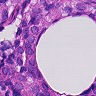
Metastatic tissue present: yes